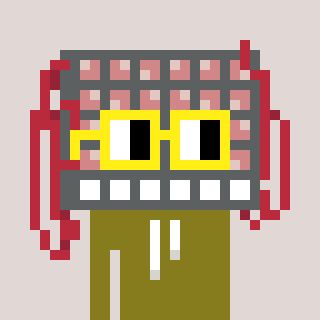
a pixel art character with square yellow glasses, a turing-shaped head and a gunk-colored body on a warm background